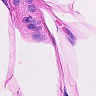
Metastatic tissue present: no